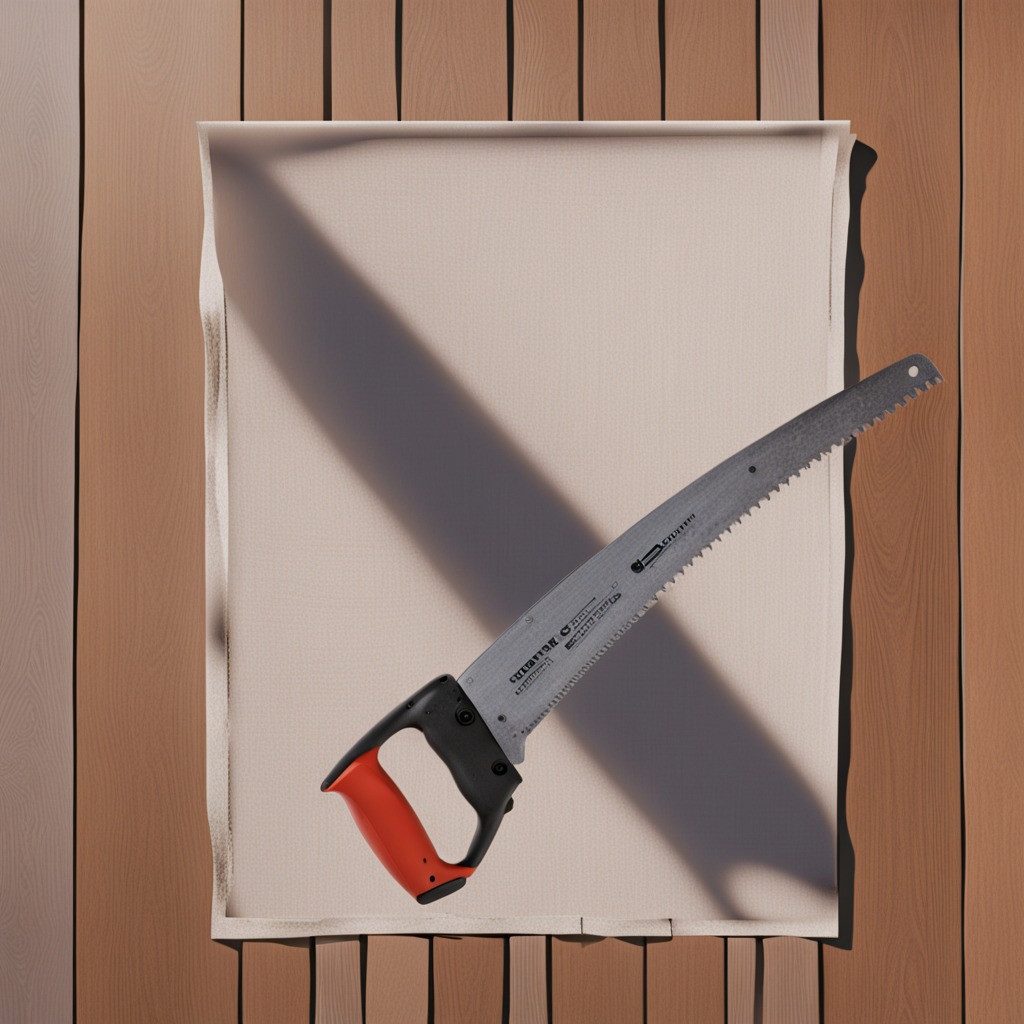
A metal saw lies on a wooden table.